Question: guys!
I'm having an issue with my dialog app on only one computer where it is being tested..
(You can see on the image how I expect to see in Maximized mode and how it really looks on that computer)

I've anchored them as the following:
1) 'Path' labels -- Top,Left
2) Textboxes -- Top, Left, Right (to it stretched to all screen width)
3) Browse buttons and Merger button -- Top, Right
Why it is cut off the screen on one computer?
Please advise...
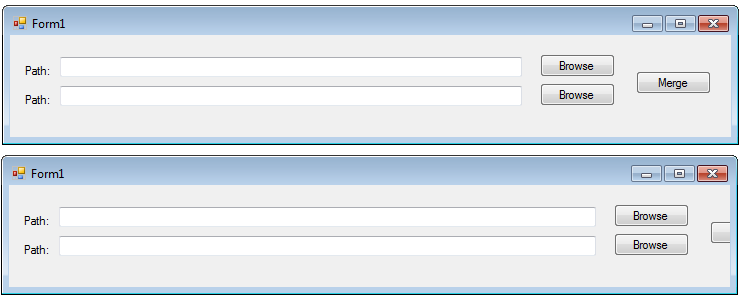
Answer: It is difficult to tell what is causing the problem with your form. Could be anything from the form size, to the anchoring style, to how the form resizes, etc etc.
The most simple solution would be to contain all of your controls in a panel. This way the controls anchor to the panel and not the form. I would suggest using Dock.Fill on the panel if it is to fill the whole form. This way, when the form resizes, it will still fill the whole form and you won't have to worry about anchoring it at all (dock cancels out anchor - depending on the call order).
Seems redundant in a sense, but its a quick fix and can even allow for easier troubleshooting if you want.